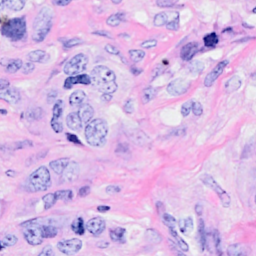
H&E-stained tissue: Breast